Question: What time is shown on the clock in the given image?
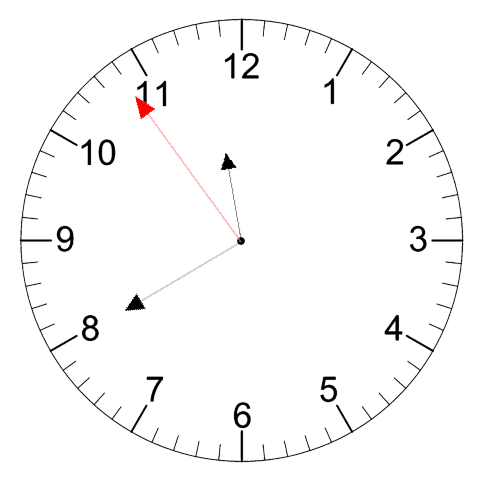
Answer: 11:39:54